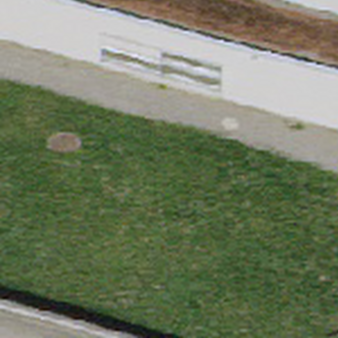
Label: other